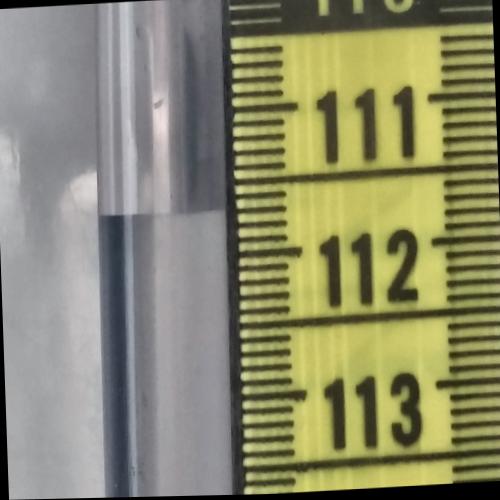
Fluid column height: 111.7 cm